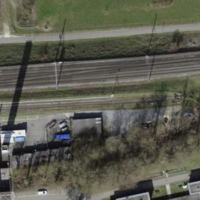
EUNIS habitat code: 57
Species observed at this site:
Circaea lutetiana